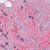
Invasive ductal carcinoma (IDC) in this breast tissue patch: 1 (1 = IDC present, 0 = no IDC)